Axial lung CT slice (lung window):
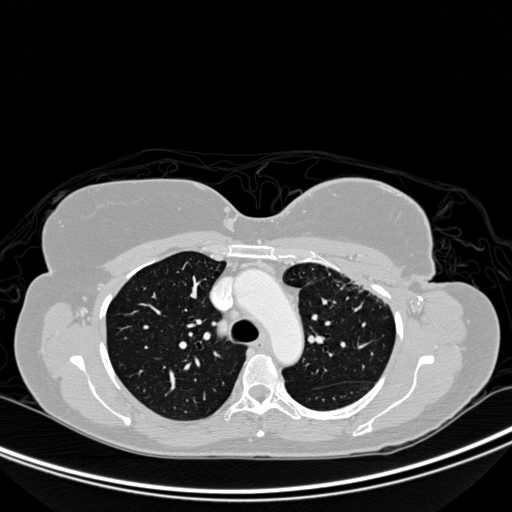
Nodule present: no